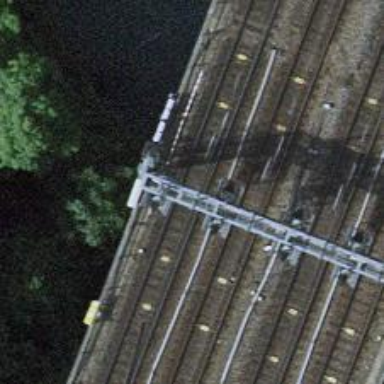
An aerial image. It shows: Railway signal.